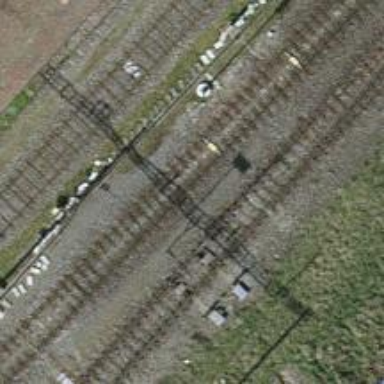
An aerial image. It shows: Railway switch.